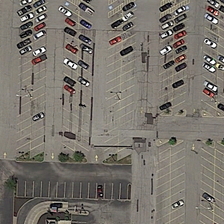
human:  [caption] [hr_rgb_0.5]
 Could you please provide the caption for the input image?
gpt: some cars are parked in a parking lot .

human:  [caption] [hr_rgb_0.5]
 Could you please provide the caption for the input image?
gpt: some cars are parked in a parking lot .

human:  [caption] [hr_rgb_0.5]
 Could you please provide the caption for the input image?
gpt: some cars are parked in a parking lot .

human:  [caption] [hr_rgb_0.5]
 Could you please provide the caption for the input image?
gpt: some cars are parked in a parking lot .

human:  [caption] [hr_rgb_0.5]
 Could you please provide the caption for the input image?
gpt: some cars are parked in a parking lot .